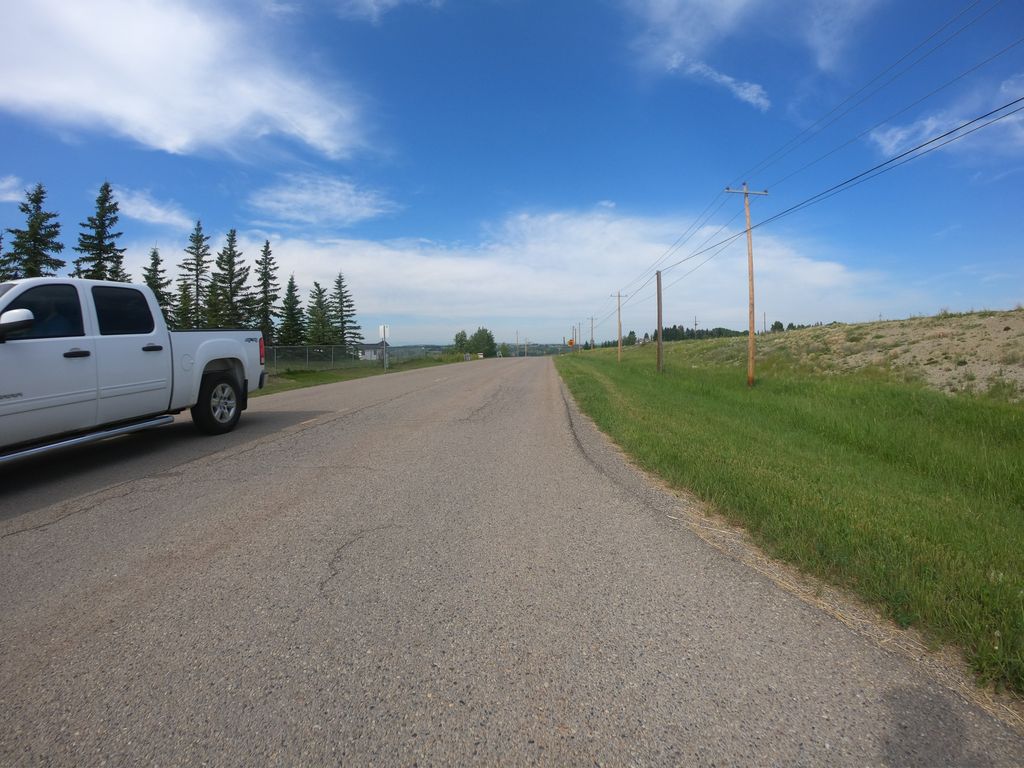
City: calgary